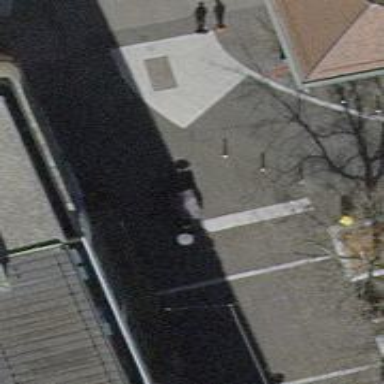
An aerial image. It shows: Pedestrian path with asphalt surface.